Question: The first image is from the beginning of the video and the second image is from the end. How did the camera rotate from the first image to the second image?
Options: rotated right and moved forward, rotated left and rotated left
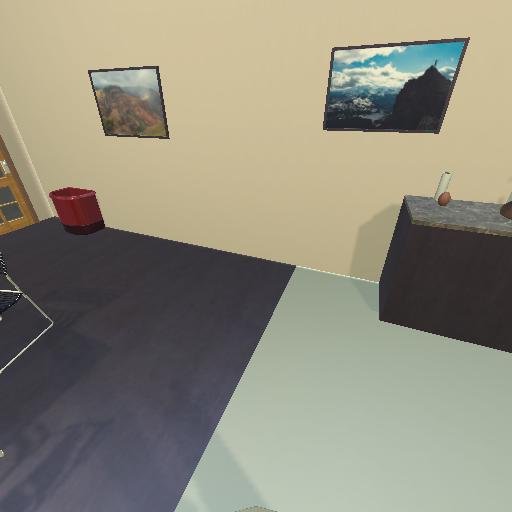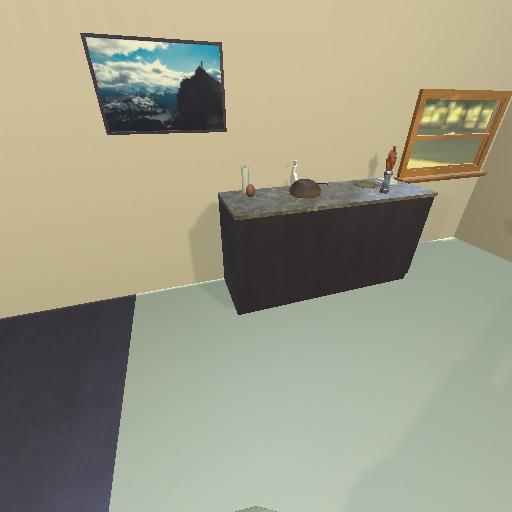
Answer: rotated right and moved forward